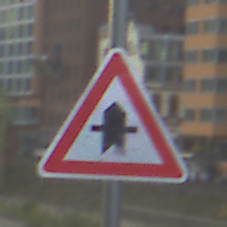
Verkehrszeichen: Vorfahrt
Umgebung: Outdoor, Urban
Tageszeit: SunriseSunset
Wetter: PartlyCloudy
Licht: Natural
Jahreszeit: NotSpecified
Kontrast: LowContrast